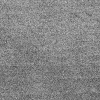
Atmospheric dust classification: dusty